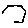
Label: hexagon